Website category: auto
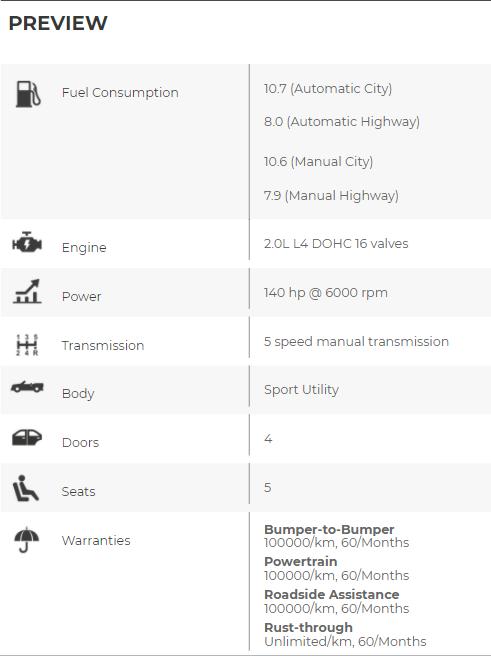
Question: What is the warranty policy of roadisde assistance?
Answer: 100000/km, 60/Months

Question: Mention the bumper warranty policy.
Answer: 100000/km, 60/Months

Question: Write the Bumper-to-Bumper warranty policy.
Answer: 100000/km, 60/Months

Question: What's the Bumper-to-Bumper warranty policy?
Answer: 100000/km, 60/Months

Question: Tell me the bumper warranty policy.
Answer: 100000/km, 60/Months

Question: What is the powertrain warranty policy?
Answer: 100000/km, 60/Months

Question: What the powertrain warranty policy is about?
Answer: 100000/km, 60/Months

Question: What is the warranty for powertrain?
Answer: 100000/km, 60/Months